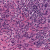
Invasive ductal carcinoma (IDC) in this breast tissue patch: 1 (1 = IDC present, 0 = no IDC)